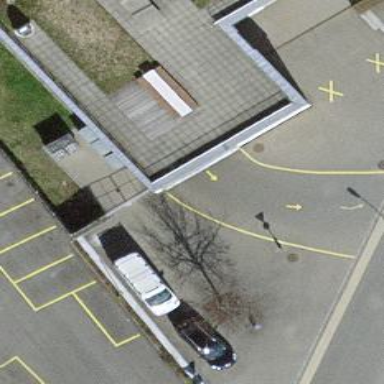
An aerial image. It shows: Parking entrance.